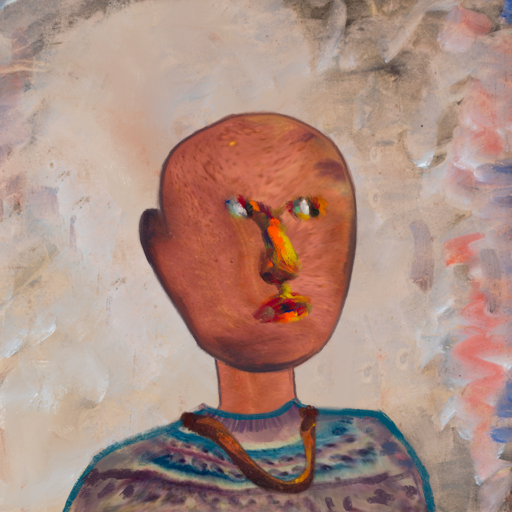
Background: Roy_Bahadur, Head And Neck Side: Mother_And_Son_Mother, Face Side: An_Impression, Bust: HillGirl, Hair Side: Blank, Head Accessory: Blank, Second Necklace: Comrade, Necklace: Blank, Baby: Blank